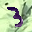
Label: 3